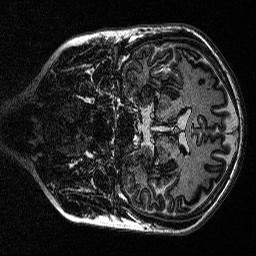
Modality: MP2RAGE
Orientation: coronal
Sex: female
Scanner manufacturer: siemens
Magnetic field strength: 3 T
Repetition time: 5 s
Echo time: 0.00292 s